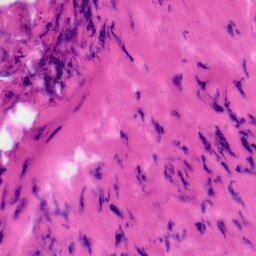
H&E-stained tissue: Tonsil